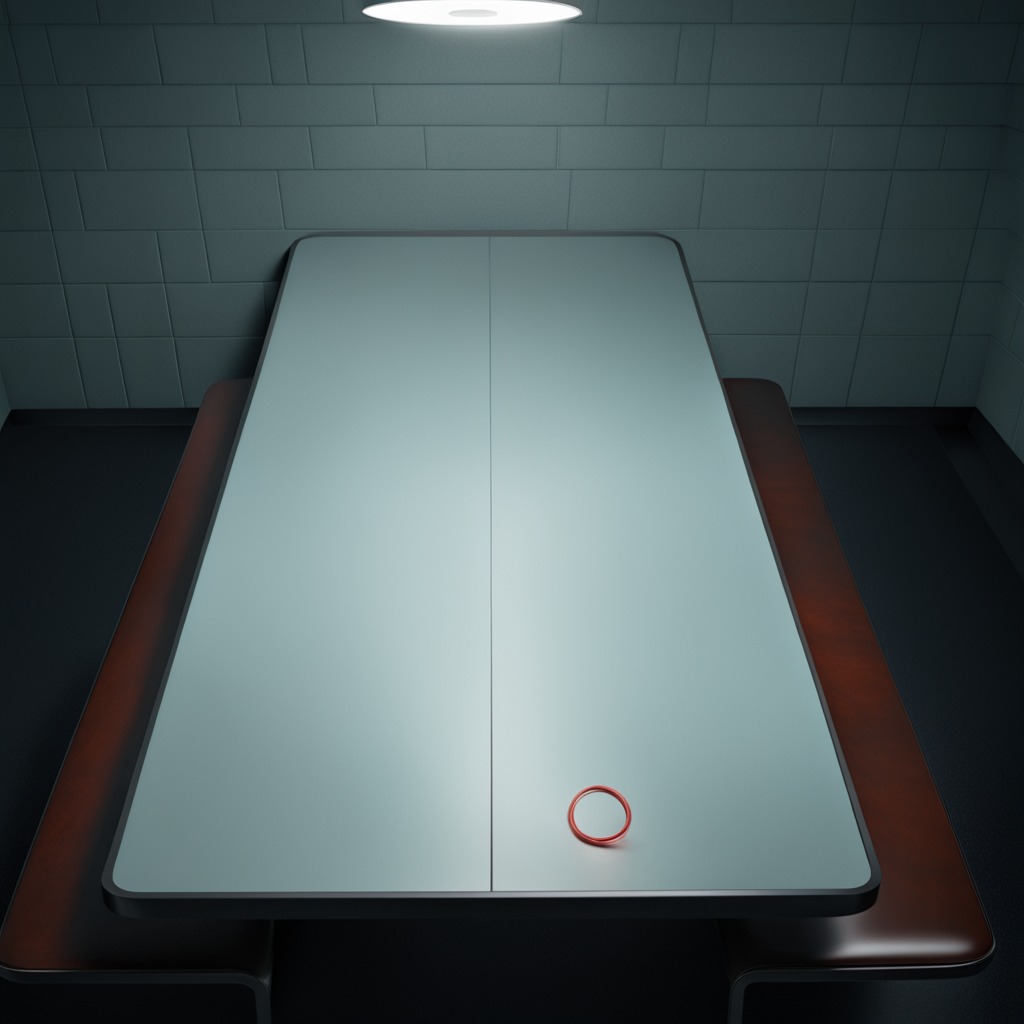
A rubber O-ring is lying on a clean empty table in a railway signal maintenance room lit by harsh overhead fluorescents photorealistic surface textures crisp shadows high dynamic range